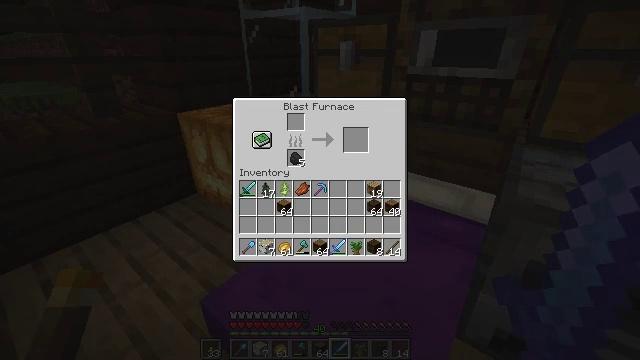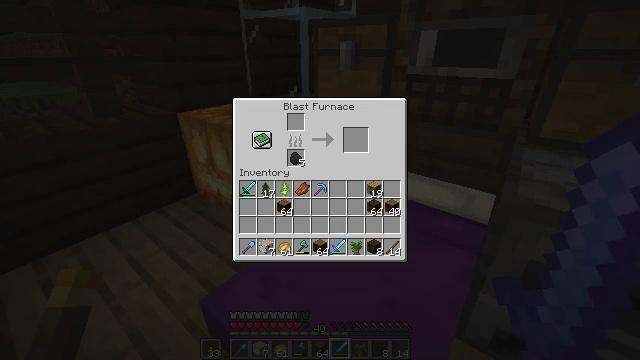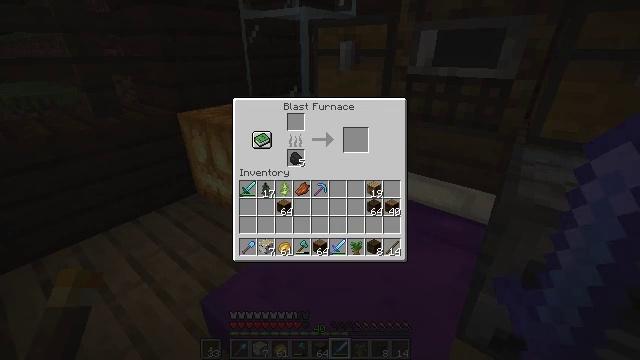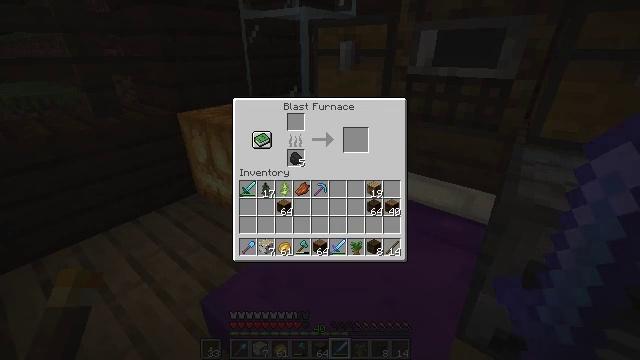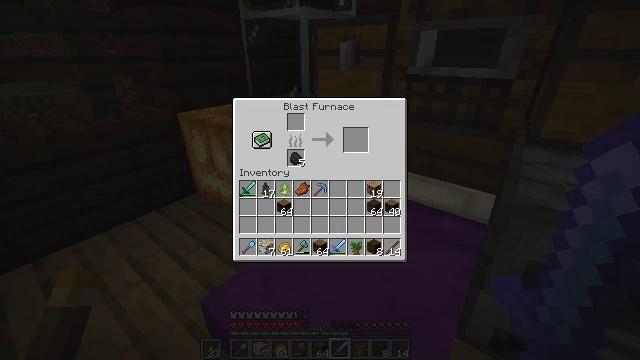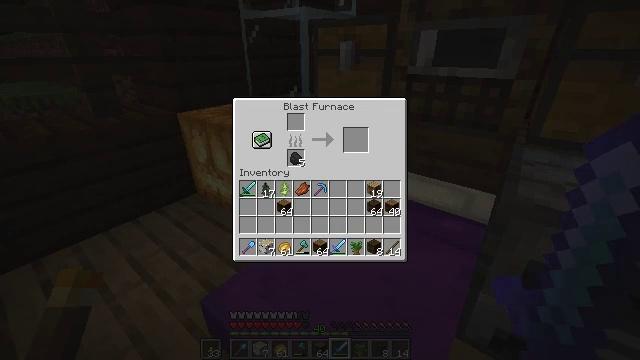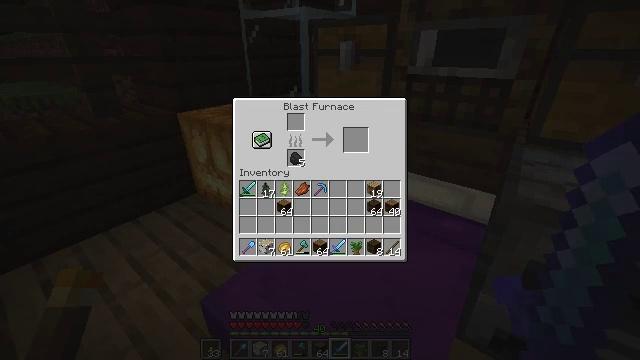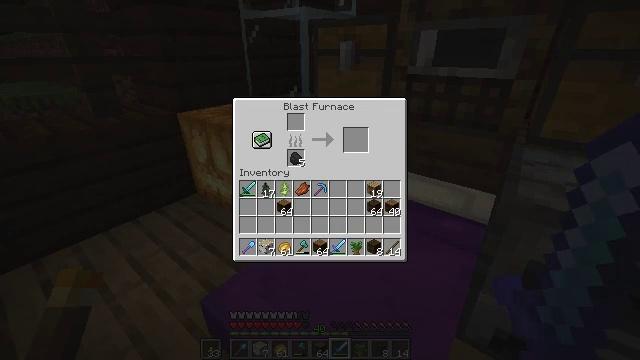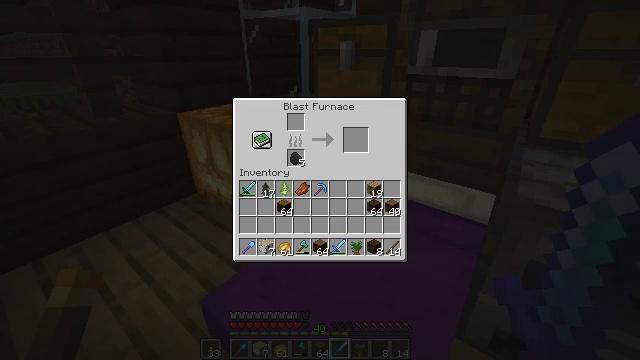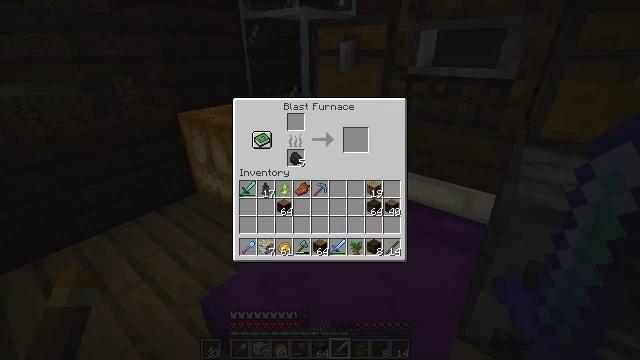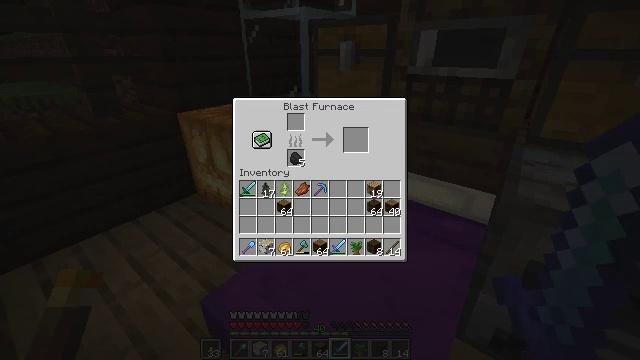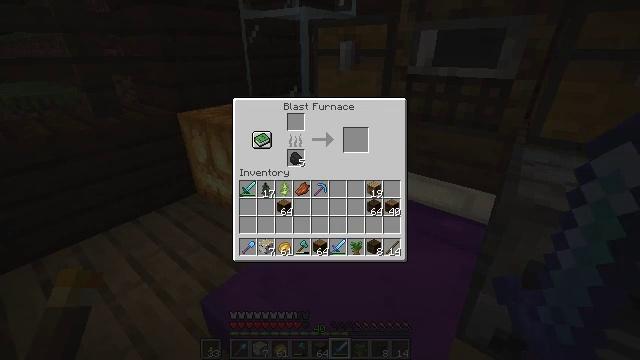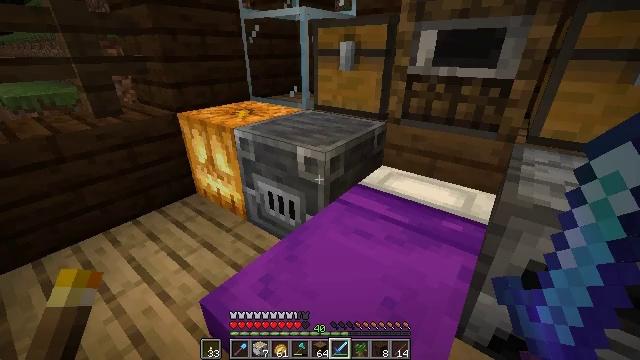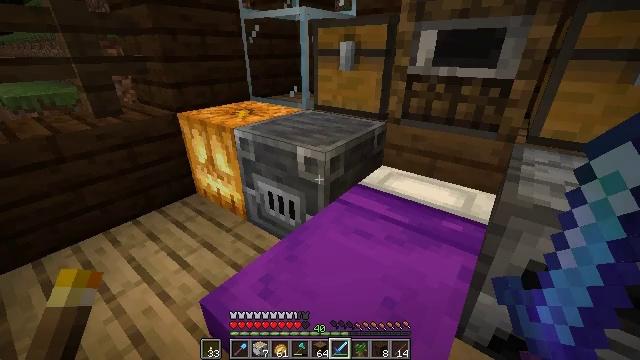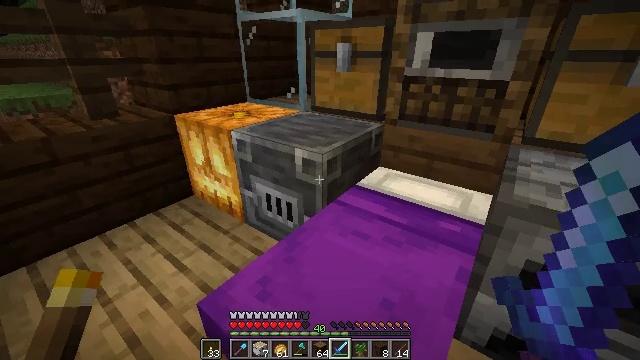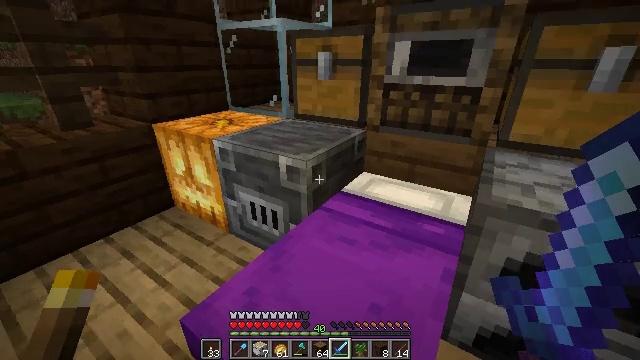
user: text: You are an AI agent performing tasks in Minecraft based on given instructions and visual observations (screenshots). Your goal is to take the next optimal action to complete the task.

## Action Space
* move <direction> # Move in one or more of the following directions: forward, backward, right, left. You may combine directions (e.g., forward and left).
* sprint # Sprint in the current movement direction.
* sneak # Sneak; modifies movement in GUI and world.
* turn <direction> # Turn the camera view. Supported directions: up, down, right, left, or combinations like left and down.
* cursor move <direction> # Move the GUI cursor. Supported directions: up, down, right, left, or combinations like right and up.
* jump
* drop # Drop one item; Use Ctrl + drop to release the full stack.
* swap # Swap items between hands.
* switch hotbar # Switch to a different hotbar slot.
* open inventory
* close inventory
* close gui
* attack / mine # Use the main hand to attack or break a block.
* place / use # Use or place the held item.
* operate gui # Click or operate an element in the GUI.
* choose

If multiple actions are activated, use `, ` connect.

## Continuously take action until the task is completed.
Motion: motion action
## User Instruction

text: Collect some oak leaves.
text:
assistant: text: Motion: no_op
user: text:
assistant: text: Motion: no_op
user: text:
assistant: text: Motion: no_op
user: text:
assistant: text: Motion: no_op
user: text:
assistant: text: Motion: no_op
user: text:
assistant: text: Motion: no_op
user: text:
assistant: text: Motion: no_op
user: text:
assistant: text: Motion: no_op
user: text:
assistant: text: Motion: no_op
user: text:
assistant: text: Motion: no_op
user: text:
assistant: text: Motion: no_op
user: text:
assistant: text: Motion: no_op
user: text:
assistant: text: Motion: close gui
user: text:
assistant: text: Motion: no_op
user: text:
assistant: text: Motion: turn right and up
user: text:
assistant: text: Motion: turn right and up
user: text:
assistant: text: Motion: turn right and up
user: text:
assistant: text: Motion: turn right and up
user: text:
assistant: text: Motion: turn up
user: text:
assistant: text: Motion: no_op
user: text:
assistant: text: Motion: use / place
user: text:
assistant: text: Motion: use / place
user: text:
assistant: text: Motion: use / place
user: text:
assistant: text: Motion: use / place
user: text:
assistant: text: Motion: no_op
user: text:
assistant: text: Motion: open gui
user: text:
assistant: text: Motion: no_op
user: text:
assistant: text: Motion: no_op
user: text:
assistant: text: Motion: no_op
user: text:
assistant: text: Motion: no_op